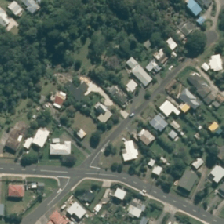
Land cover: urban_build_up